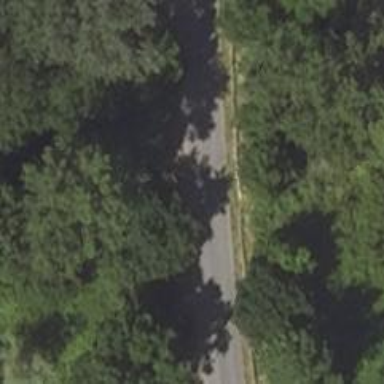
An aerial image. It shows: Paved tertiary road.